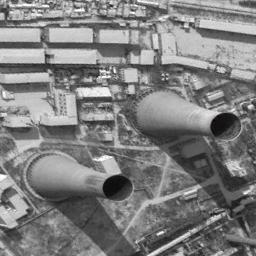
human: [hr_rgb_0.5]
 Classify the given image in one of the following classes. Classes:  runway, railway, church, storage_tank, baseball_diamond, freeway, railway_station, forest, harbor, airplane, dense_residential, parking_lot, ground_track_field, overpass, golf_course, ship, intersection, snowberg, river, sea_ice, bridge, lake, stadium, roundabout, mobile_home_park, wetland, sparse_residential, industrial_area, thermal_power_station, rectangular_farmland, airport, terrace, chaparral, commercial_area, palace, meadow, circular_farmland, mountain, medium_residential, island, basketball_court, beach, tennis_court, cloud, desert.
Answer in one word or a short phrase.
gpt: thermal_power_station